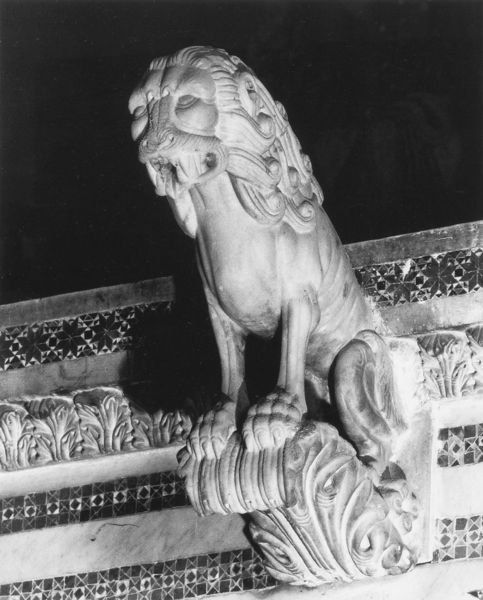
Titel: Kanzel
Standort: Palermo, Capella Palatina (EU - I)
Schlagwörter: wasser, marmor, nase, schmuck, schwarz, weiss, dach, gebäude, ornament, augen, stein, figur, blatt, skulptur, statue, mähne, giebel, arch, architecture, church, white, black, dark, gray, grey, sitting, wall, verzierung, picture, foto, muskulös, orient, plastisch, mosaik, stone, maul, building, roof, baroque, eyes, löwe, konsole, bänder, black and white, tail, wasserspeier, photo, sculpture, akanthus, design, cathedral, animal, legs, speier, pranken, chinese, claws, paws, asian, stylized, leave, dragon, relief, carving, indian, oriental, crouching, lion, body, frieze, mosaic, photograph, photography, hund, mane, stars, tiles, architectural, volute, fries, acanthus, teeth, diamonds, decor, gargoyle, perch, talons, akanthuss, sculptur, tibetan, thailand, fangs, griffin gargoule, jutting structure, stone carving with detailing, friee, overhanging, scopture, pavment